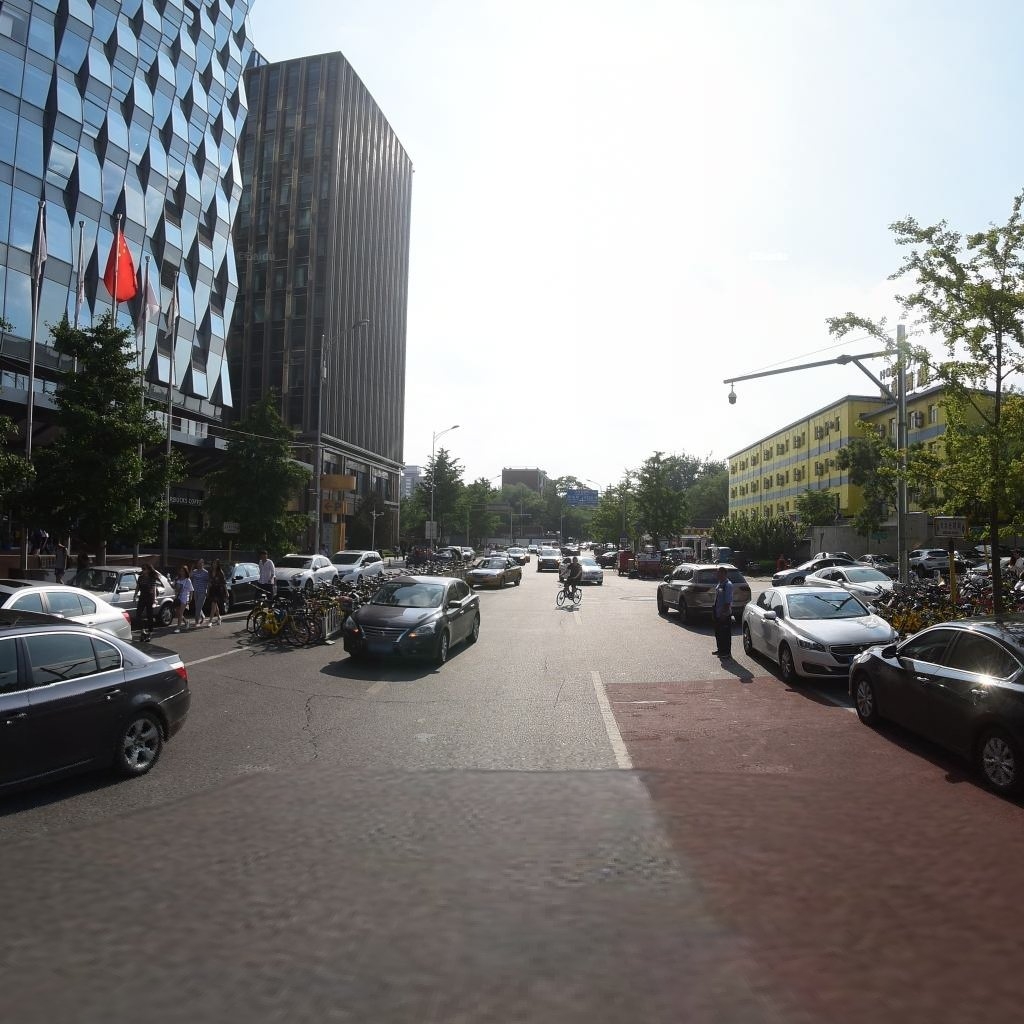
Region: Xicheng
Road damage annotations: longitudinal crack, longitudinal crack, transverse crack